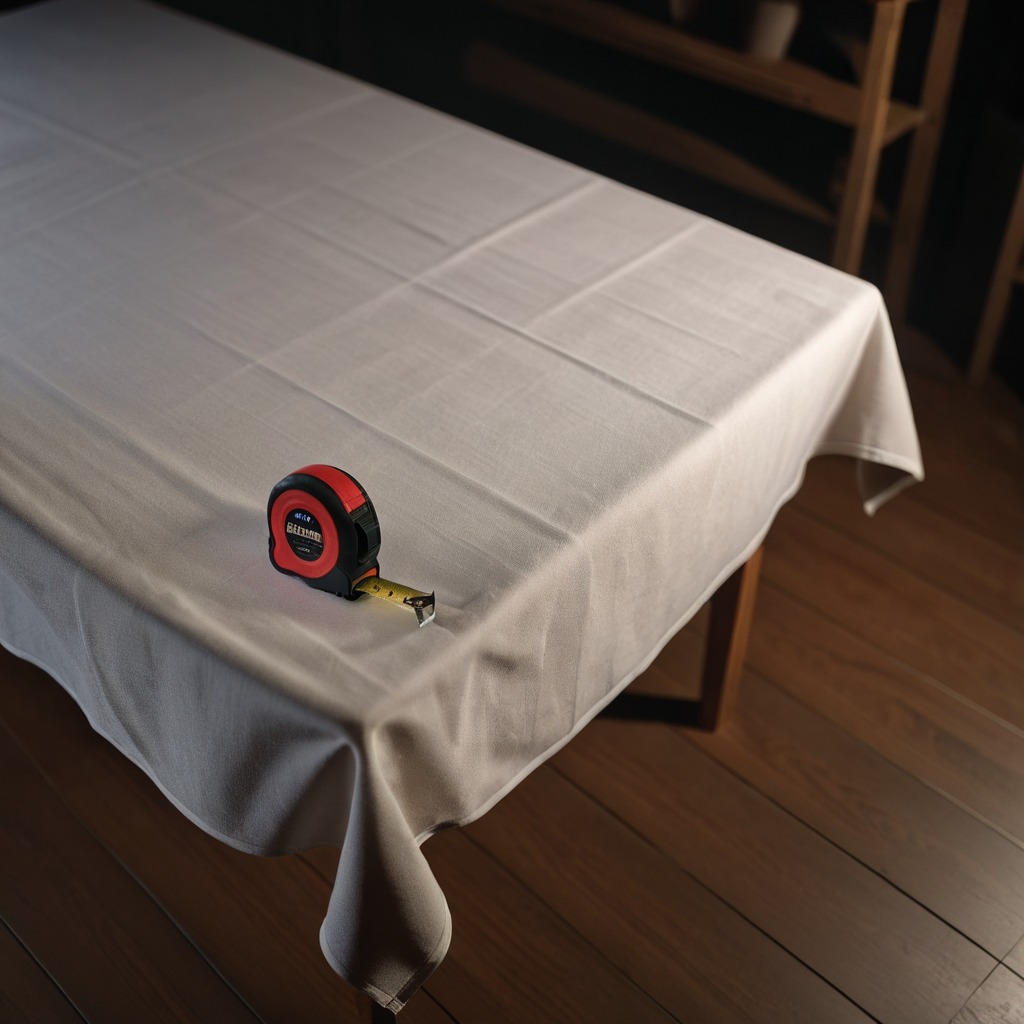
A measuring tape is lying on the wooden table.